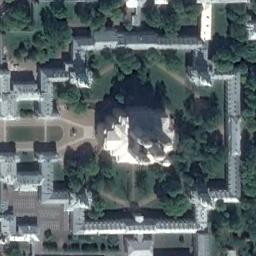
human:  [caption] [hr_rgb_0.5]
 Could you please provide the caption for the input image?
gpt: The palace was built in a forest .

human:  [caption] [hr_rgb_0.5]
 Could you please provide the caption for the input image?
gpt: The palace is on the grass surrounded by trees .

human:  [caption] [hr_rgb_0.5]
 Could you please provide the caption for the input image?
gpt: There are many trees of different sizes beside the palace .

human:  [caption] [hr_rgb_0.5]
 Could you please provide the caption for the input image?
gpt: The white palace has long walls, Four towers, A park and a palace .

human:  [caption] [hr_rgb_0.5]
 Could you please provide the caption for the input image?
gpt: There are some green trees and lawns in the palace with a white building .